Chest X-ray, PA view. Patient: 47 years old, sex F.
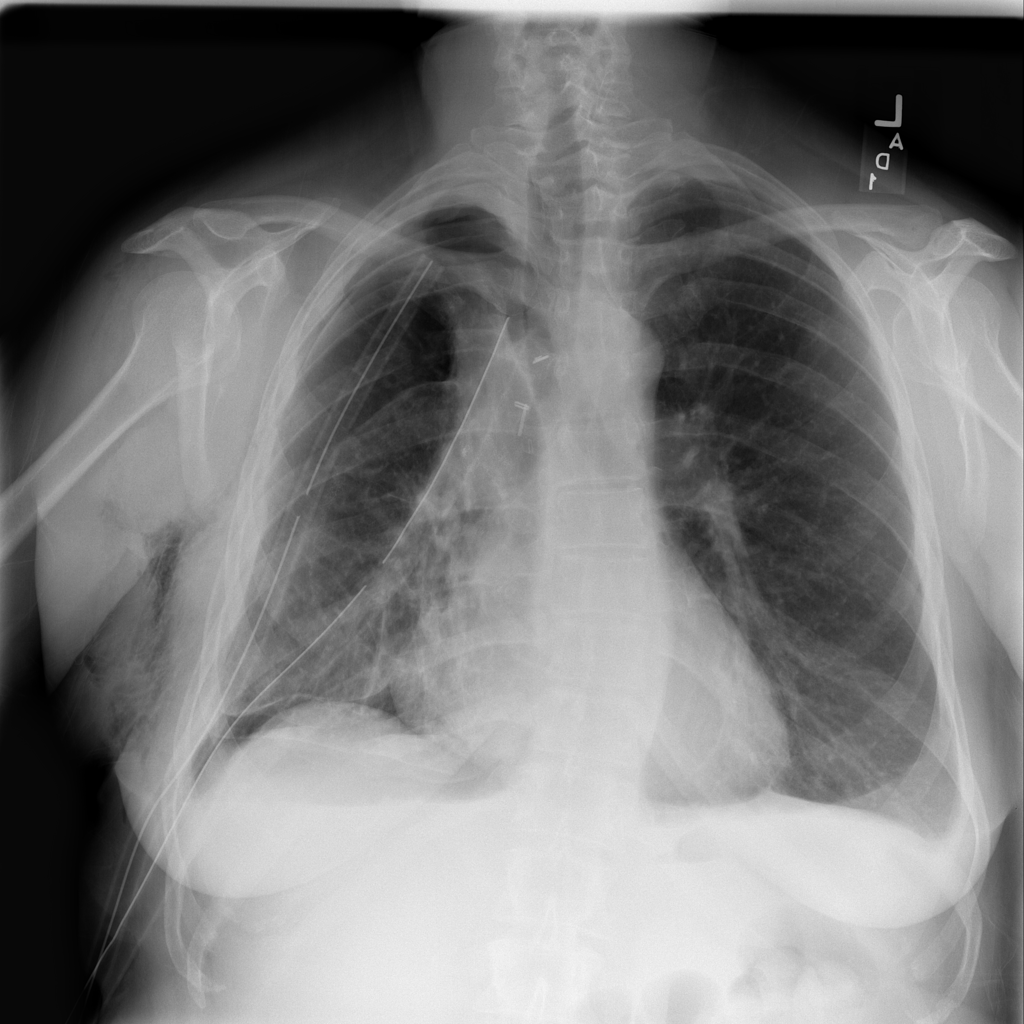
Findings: Atelectasis, Emphysema, Pneumothorax